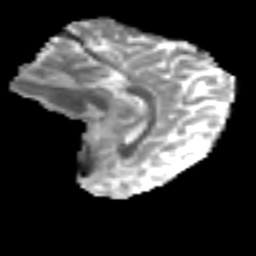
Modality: MD
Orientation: sagittal
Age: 27
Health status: ill
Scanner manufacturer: philips
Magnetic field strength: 3 T
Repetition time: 9 s
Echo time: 0.127 s